Question: I am using MVC 5 and I can successfully login using Google.
I want to have access to the user external identity claims after the login process. I want in a view to access, for example, the claim "picture" from the user. However if I try to run this code it always return null. (except in the login process - auto generated code for mvc template)

Is there a way for me to have access to the identity claims? (after the login process)
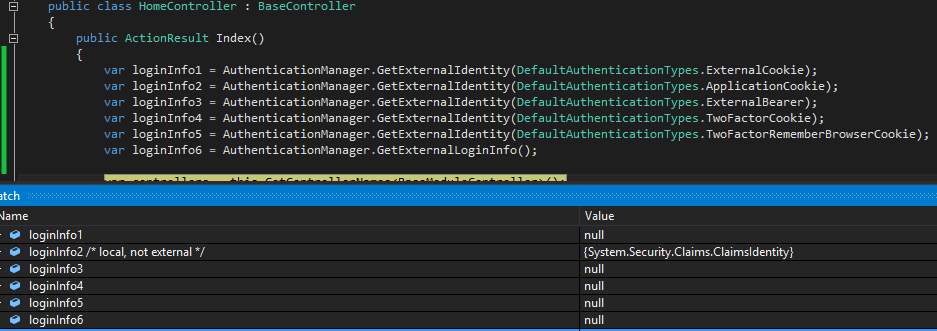
Answer: I found how the identity is created. Basically the 'ExternalSignInAsync' makes an internal call to 'SignInAsync' which makes a call to 'CreateUserIdentityAsync'.
I found a class 'ApplicationSignInManager' in the 'IdentityConfig' file and then I changed the 'CreateUserIdentityAsync' method to:
'''
public override async Task<ClaimsIdentity> CreateUserIdentityAsync(ApplicationUser user)
{
var externalIdentity = await AuthenticationManager.GetExternalIdentityAsync(DefaultAuthenticationTypes.ExternalCookie);
var localIdentity = await user.GenerateUserIdentityAsync((ApplicationUserManager)UserManager);
foreach (var item in externalIdentity.Claims)
{
if (!localIdentity.HasClaim(o => o.Type == item.Type))
localIdentity.AddClaim(item);
}
return localIdentity;
}
'''
So every time I sign in I am going to have my claims + external claims in the loggedin user. From a view I can call:
'''
@HttpContext.Current.GetOwinContext()
.Authentication.User.FindFirst("urn:google:picture").Value
'''